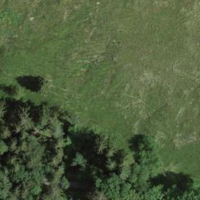
EUNIS habitat code: 24
Species observed at this site:
Stellaria graminea